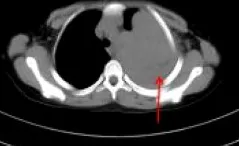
Chest computed tomography (CT) images (A-F). (B) The mediastinal window shows a lamellar hypodense shadow within the mass (arrow).
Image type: radiology (ct)